Interaction volume radius: 10 \u00c5
Interaction volume height: 15 \u00c5
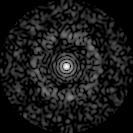
Disorder parameter: 0.852